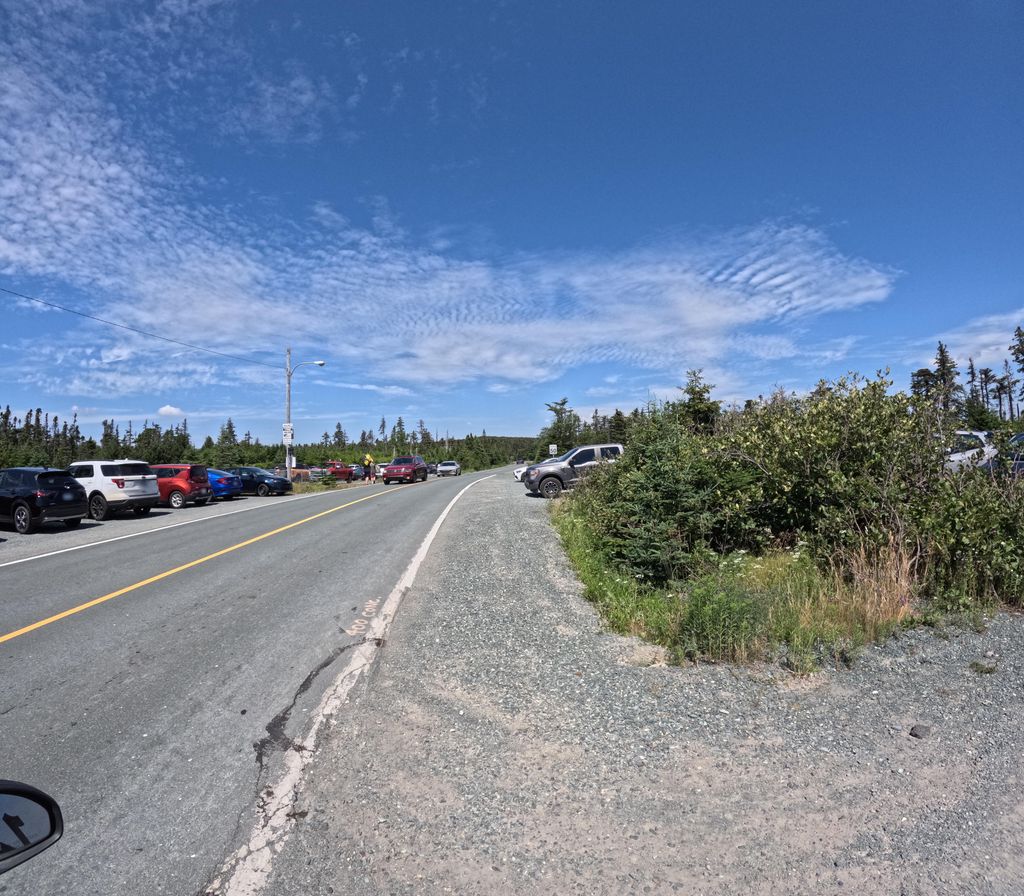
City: st_johns